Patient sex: F
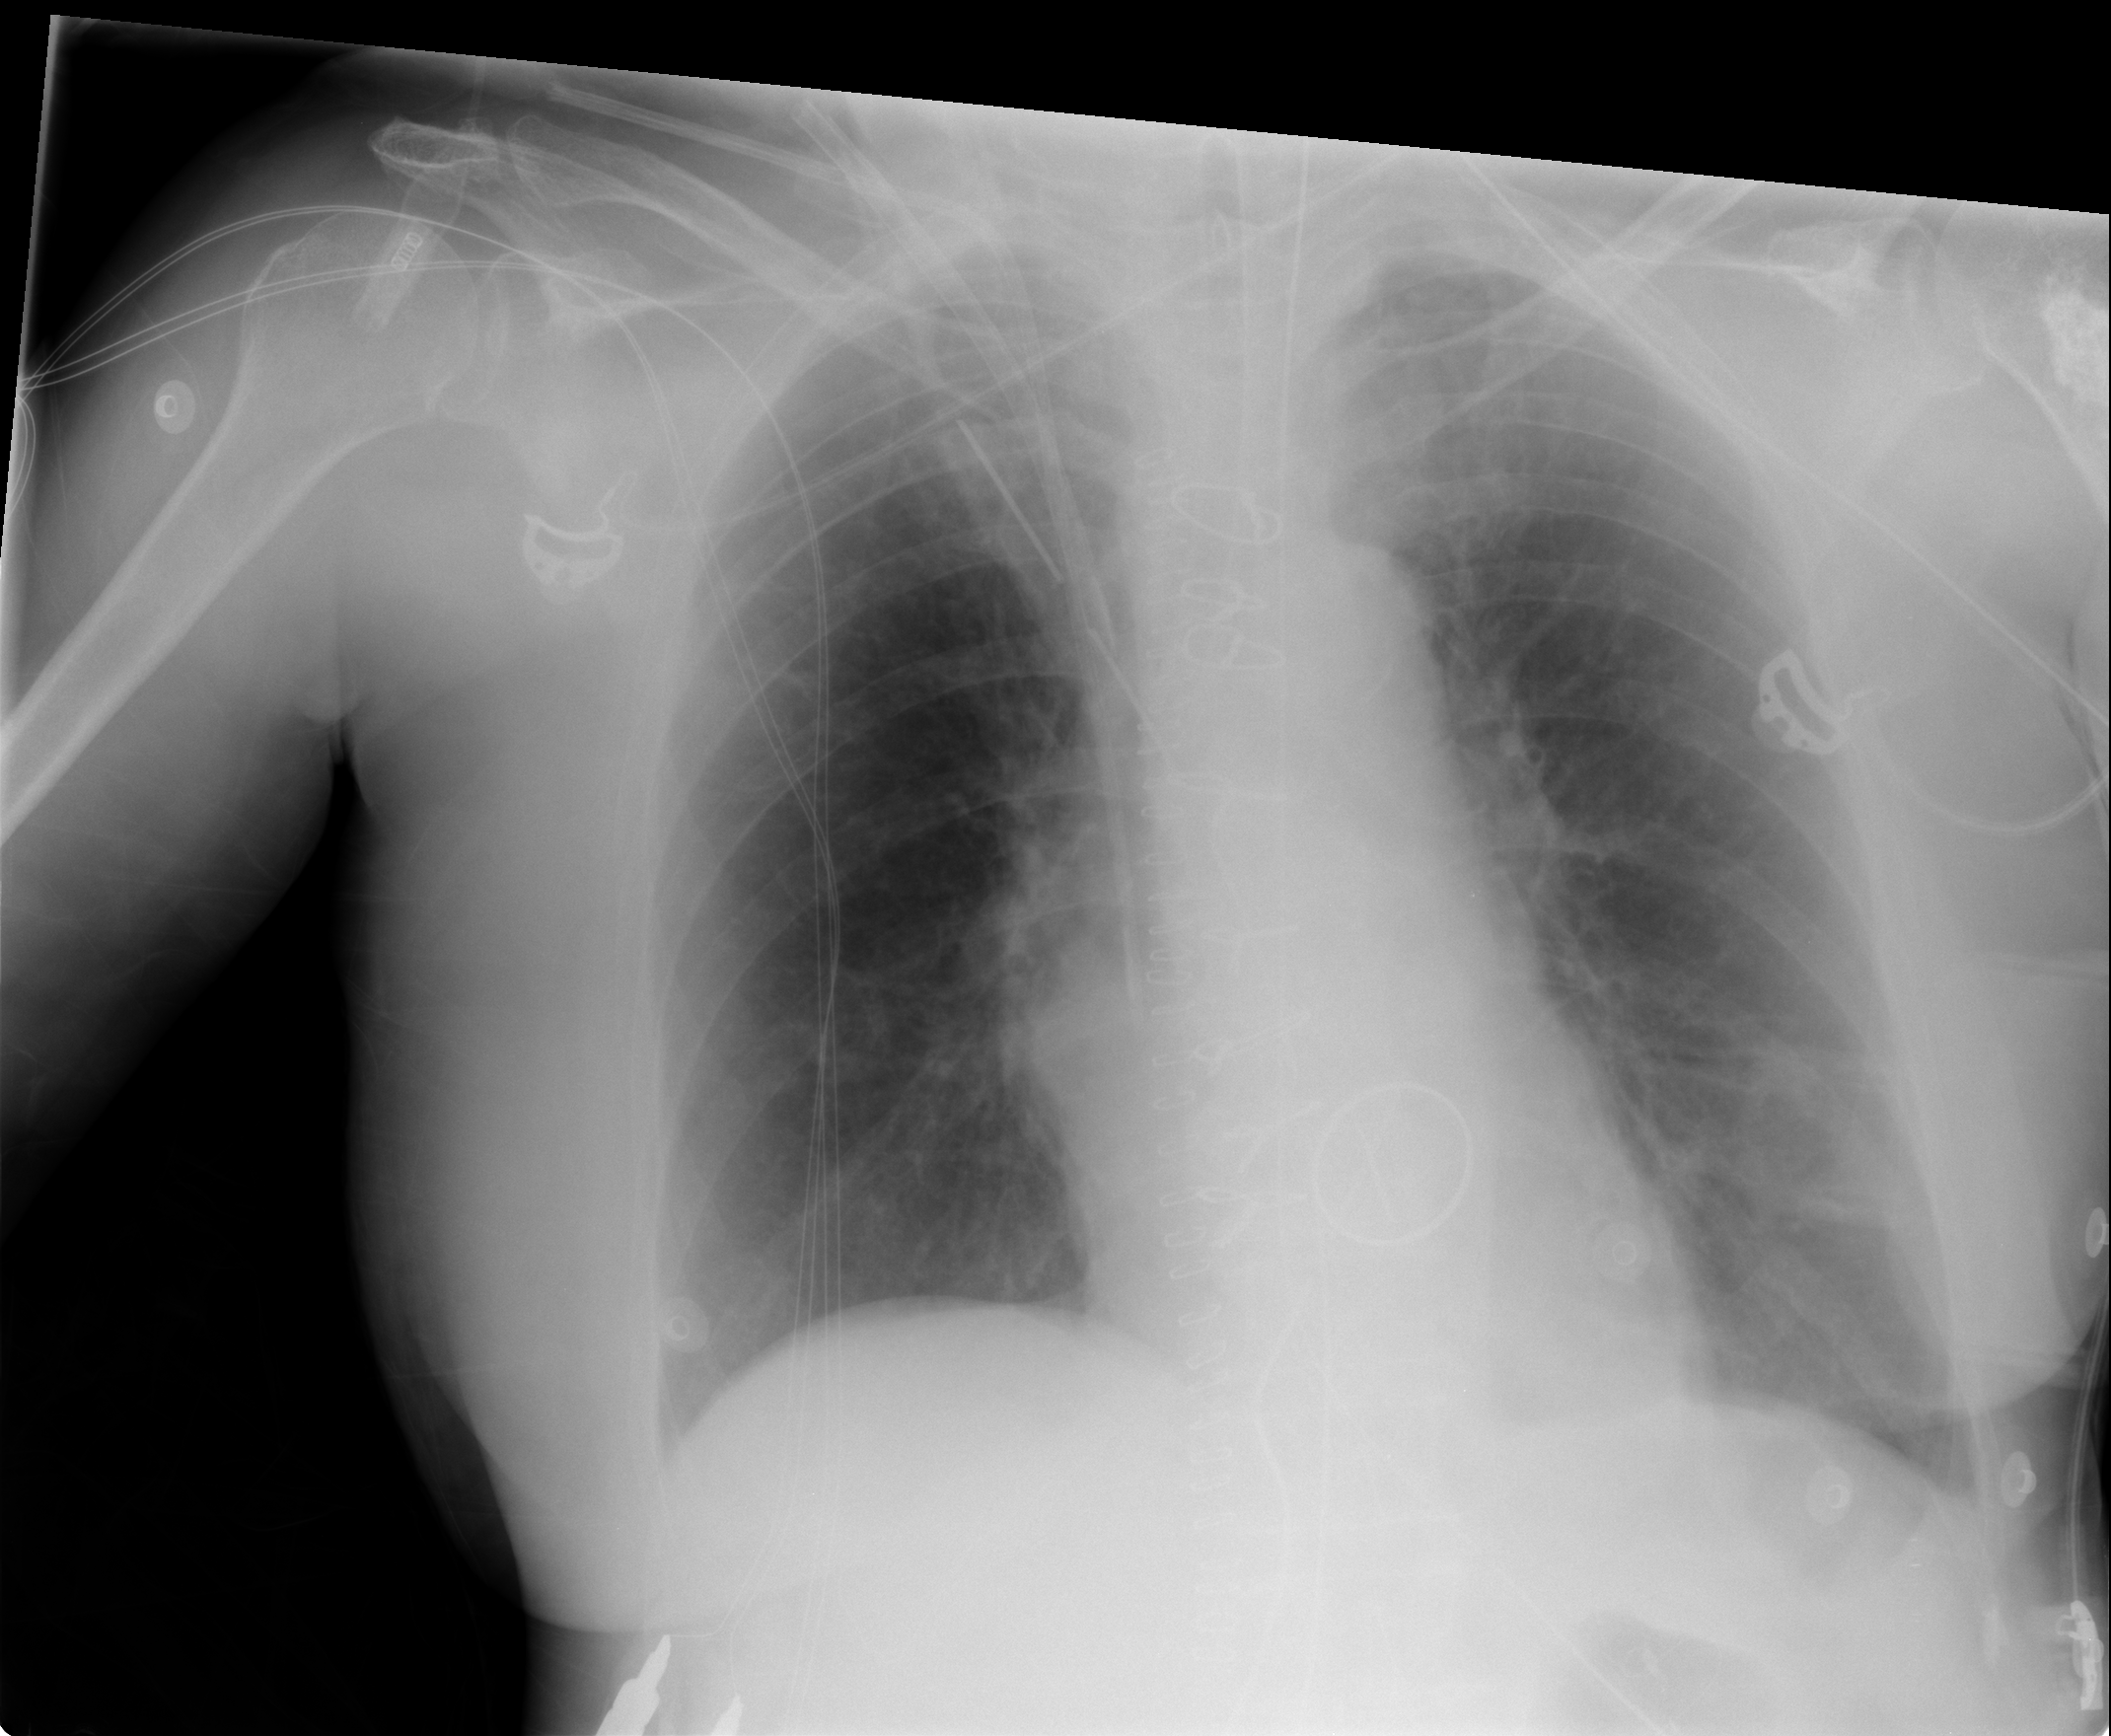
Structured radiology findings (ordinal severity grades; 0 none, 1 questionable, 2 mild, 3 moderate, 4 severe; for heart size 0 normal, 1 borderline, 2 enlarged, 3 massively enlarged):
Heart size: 1
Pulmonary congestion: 0
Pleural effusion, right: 0
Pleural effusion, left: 1
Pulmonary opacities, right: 0
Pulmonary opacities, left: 0
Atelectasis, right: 0
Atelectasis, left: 2